Question: I'm investigating the possibility's on building an profile based Iphone app.
Would like to display profiles as images ( data comes from a webapp ).
Below is example of what I mean its a dating app wich I dont want to make but I really like the image idea,

- -
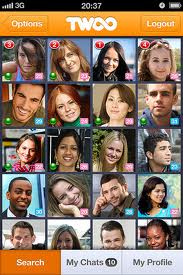
Answer: I'm not so experienced with programming but if I were you i would follow these:
1) Create database&server of the application which will hold and send data to application
2) Have a login(modal) view and using that send user informations to server(via a GET or anyway)
3) Fetch and parse data from server in your application(if your app will jus target iOS 5 <URL>
4) Use Core Data to create a database(let's say for mobile devices) and make your relations.
5) The data will come from the server and via XML or JSON format will be loaded to your app's database(mean CoreData)
6) Don't forget to use UIAlertView or classes like that to inform user about the username&password wrong enterings or thgings like that:)
For the resources, I bet you will like <URL> was a lot of good explained tutorials